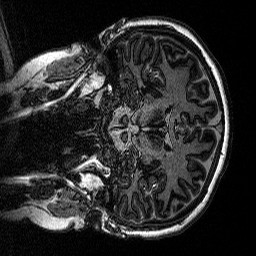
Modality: MP2RAGE
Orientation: coronal
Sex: female
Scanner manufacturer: siemens
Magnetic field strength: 3 T
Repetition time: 5 s
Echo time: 0.00292 s